Question: I'm creating a pipe that basically needs to follow the work flow as follows:
1. Read an XML feed from a website (already does it by fetch data)
2. Grab some information of it (does it by using rename so a sub-element can be created with all the items)
3. Off this information, I'll be extracting a URL which I'd like to run through the following YQL: use 'http://javarants.com/yql/javascript.xml' as j; select * from j where code='response.object = y.rest("http://www.my_url.com").followRedirects(false).get().headers.location;'
4. I then want to take this URL, and update the URL already generated, so it can be returned by my pipe
I'm not sure I'm being very clear, but I'm having trouble with isolating things with Yahoo pipes. Basically I'd like to get a string returned by one of the items on my rename module, do some work with it (say run that URL through YQL), and then return it to update my output, so I have the newly created URL returned by my YQL
Also, I'd like to know how to modify this newly created URL returned by YQL is for example I wanted to change query string attributes of it.
Here's what my pipe looks like now:

Thanks in advance for any help.
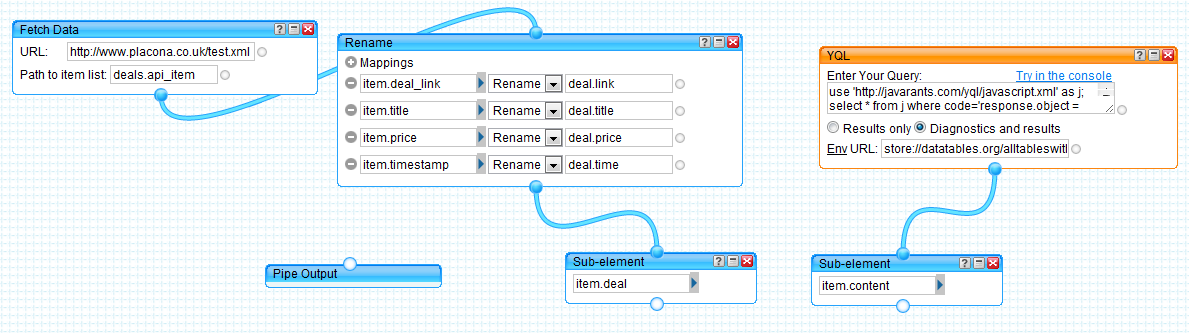
Answer: To answer my own question, ended up looping through my attributes, and adding an item builder (for multiple items) inside of it.
I then emit the results, and the only XML I get back, is the one I need.
Simple and really functional as such: